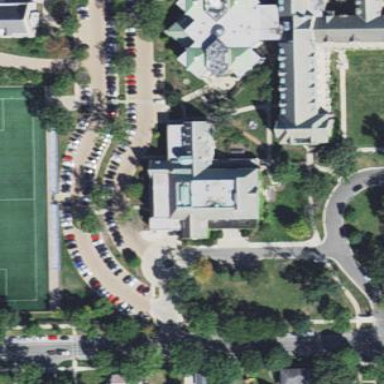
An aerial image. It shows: University building.